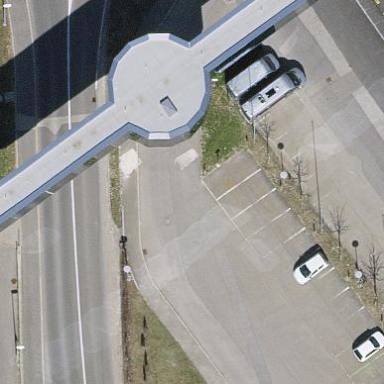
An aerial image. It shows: Parking lane with asphalt surface.